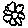
Label: flower